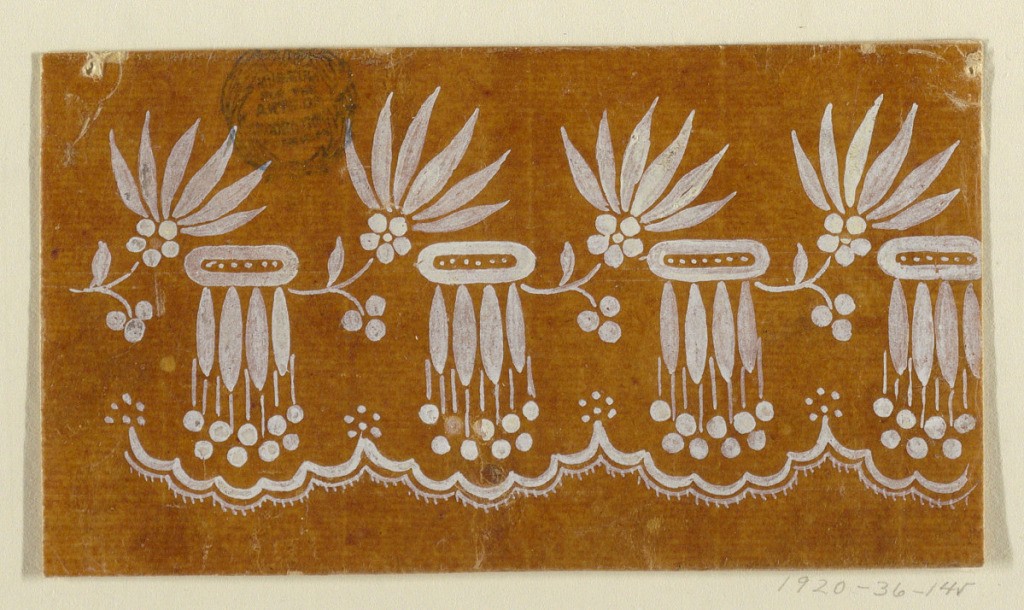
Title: Design for an Embroidered or Woven Horizontal Border of the "Fabrique de St. Ruf"
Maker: Fabrique de Saint Ruf, Lyon, France
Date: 1805–1815
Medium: Brush and white gouache on glazed tracing paper
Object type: Drawing
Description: The repeat, five of which are shown, consistss of a bar from which drops are esuspended and a flower bough rising toward right. A scalloped border is at the bottom.